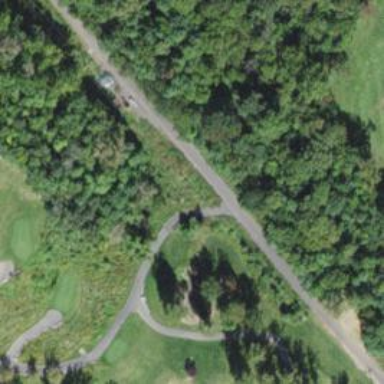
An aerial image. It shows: Asphalt service road that appears to be golf cart path.